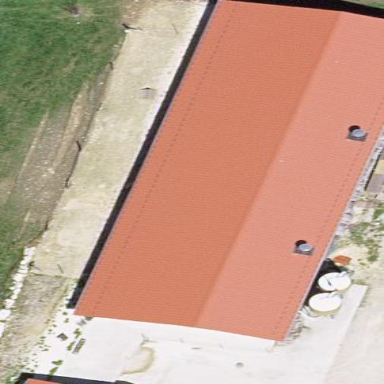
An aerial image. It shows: Cowshed building.